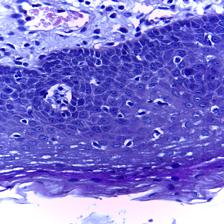
Diagnosis: Normal